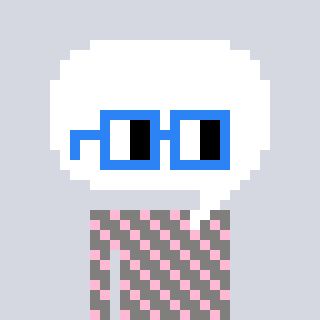
a pixel art character with square blue glasses, a speech bubble-shaped head and a bluegrey-colored body on a cool background